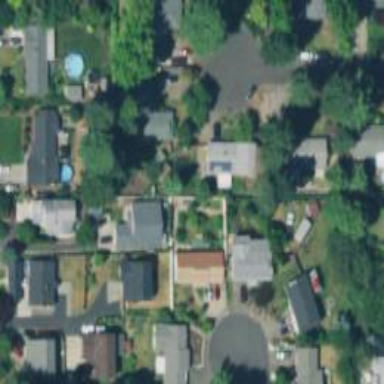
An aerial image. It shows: Residential area composed of single-family homes.